Chest X-ray:
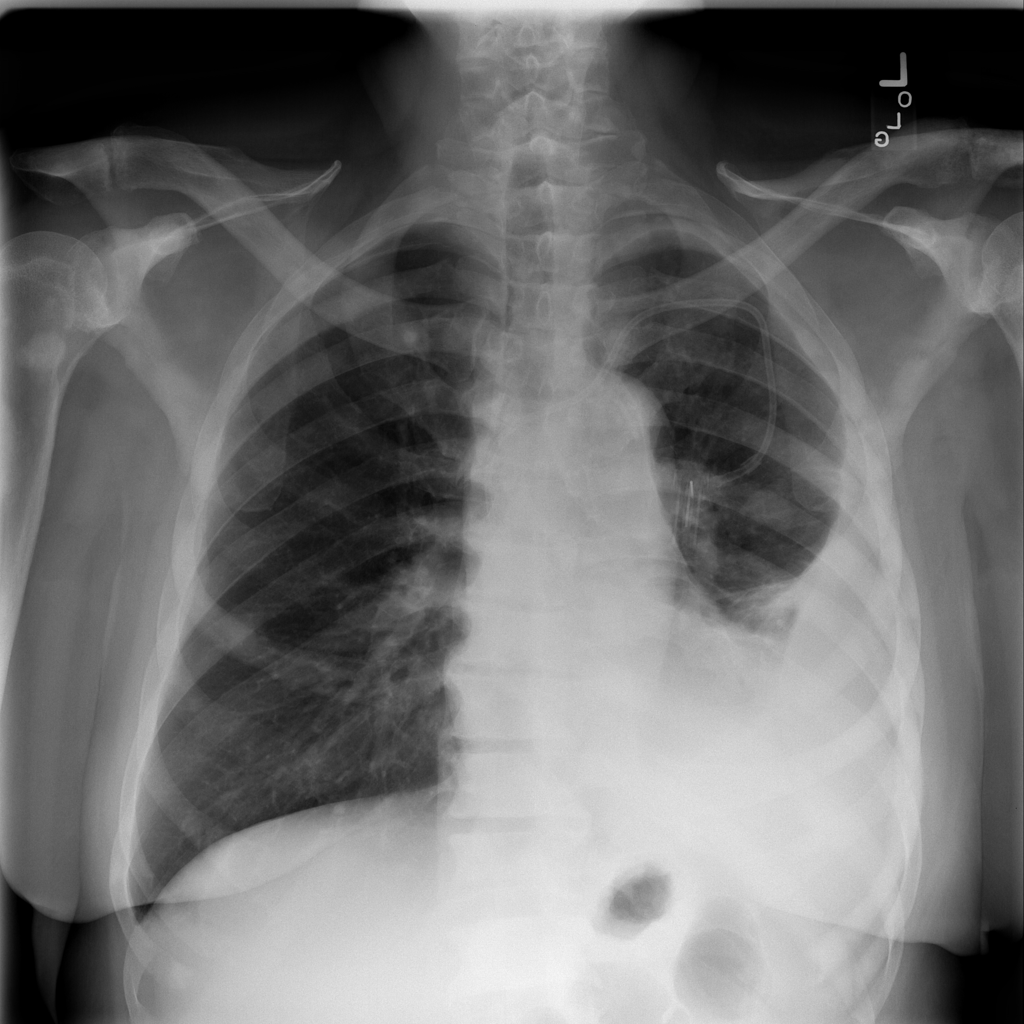
Findings: Effusion, Nodule, Atelectasis
No abnormal finding: no